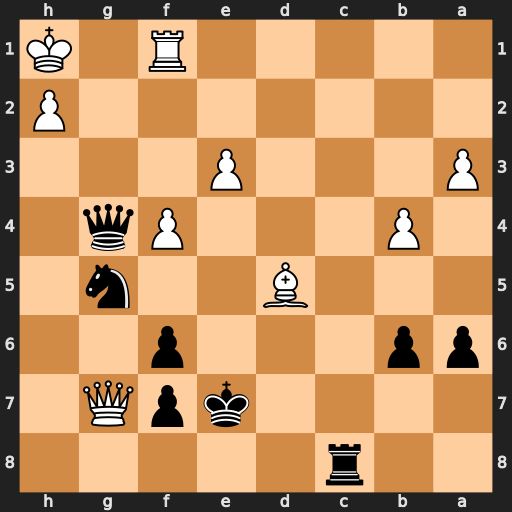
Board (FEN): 2r5/4kpQ1/pp3p2/3B2n1/1P3Pq1/P3P3/7P/5R1K
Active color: b
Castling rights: -
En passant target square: -
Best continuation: Qe2 Rg1 Rc2